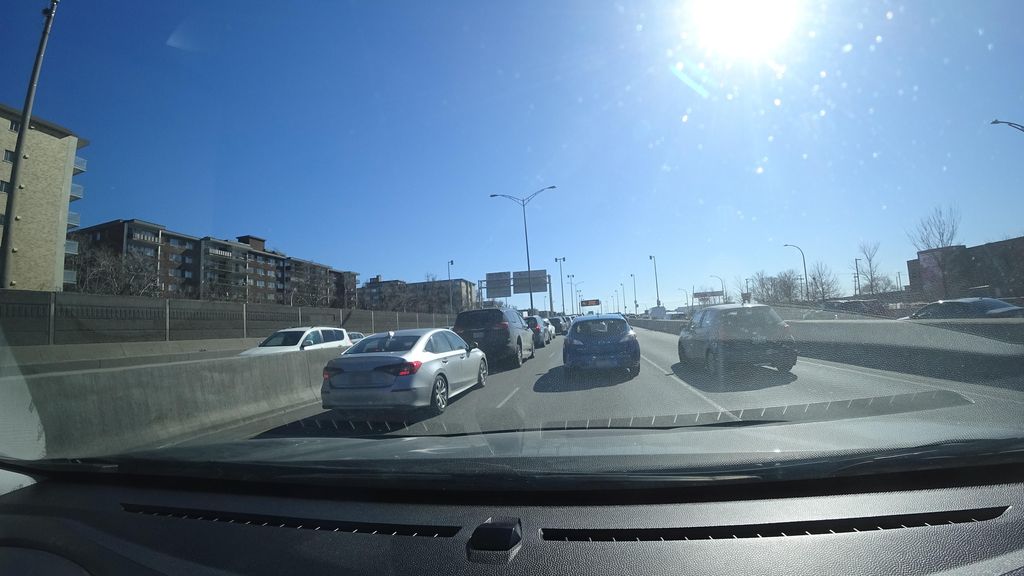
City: montreal